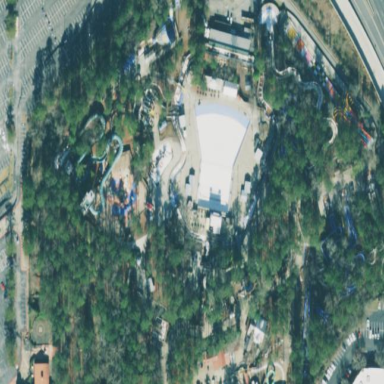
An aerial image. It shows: Water park.